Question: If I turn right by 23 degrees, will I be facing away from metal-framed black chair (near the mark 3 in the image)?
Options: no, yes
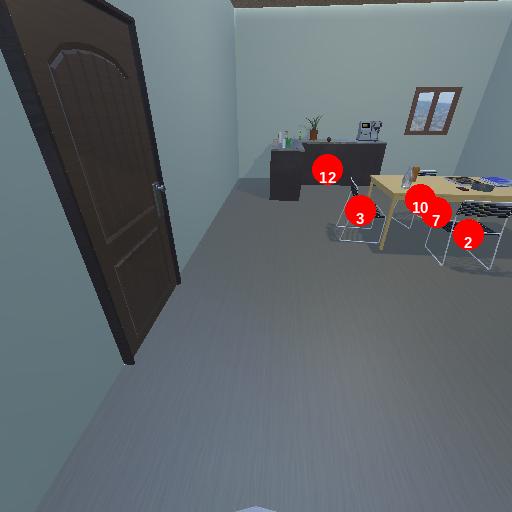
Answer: no